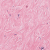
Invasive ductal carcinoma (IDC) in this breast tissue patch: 0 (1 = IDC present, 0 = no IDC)